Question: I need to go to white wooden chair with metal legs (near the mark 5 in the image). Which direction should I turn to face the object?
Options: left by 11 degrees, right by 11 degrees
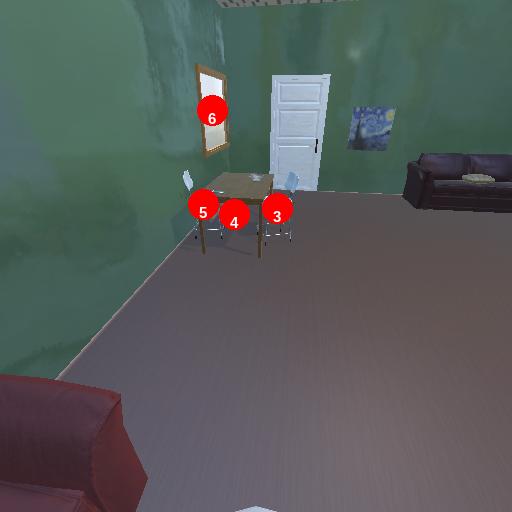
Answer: left by 11 degrees